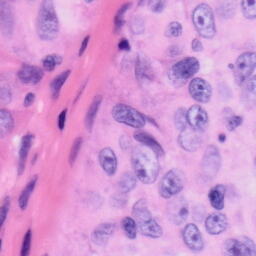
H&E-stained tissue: Skin